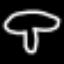
Label: mushroom